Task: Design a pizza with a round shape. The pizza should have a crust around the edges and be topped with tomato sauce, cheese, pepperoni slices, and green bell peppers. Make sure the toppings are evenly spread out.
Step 341:
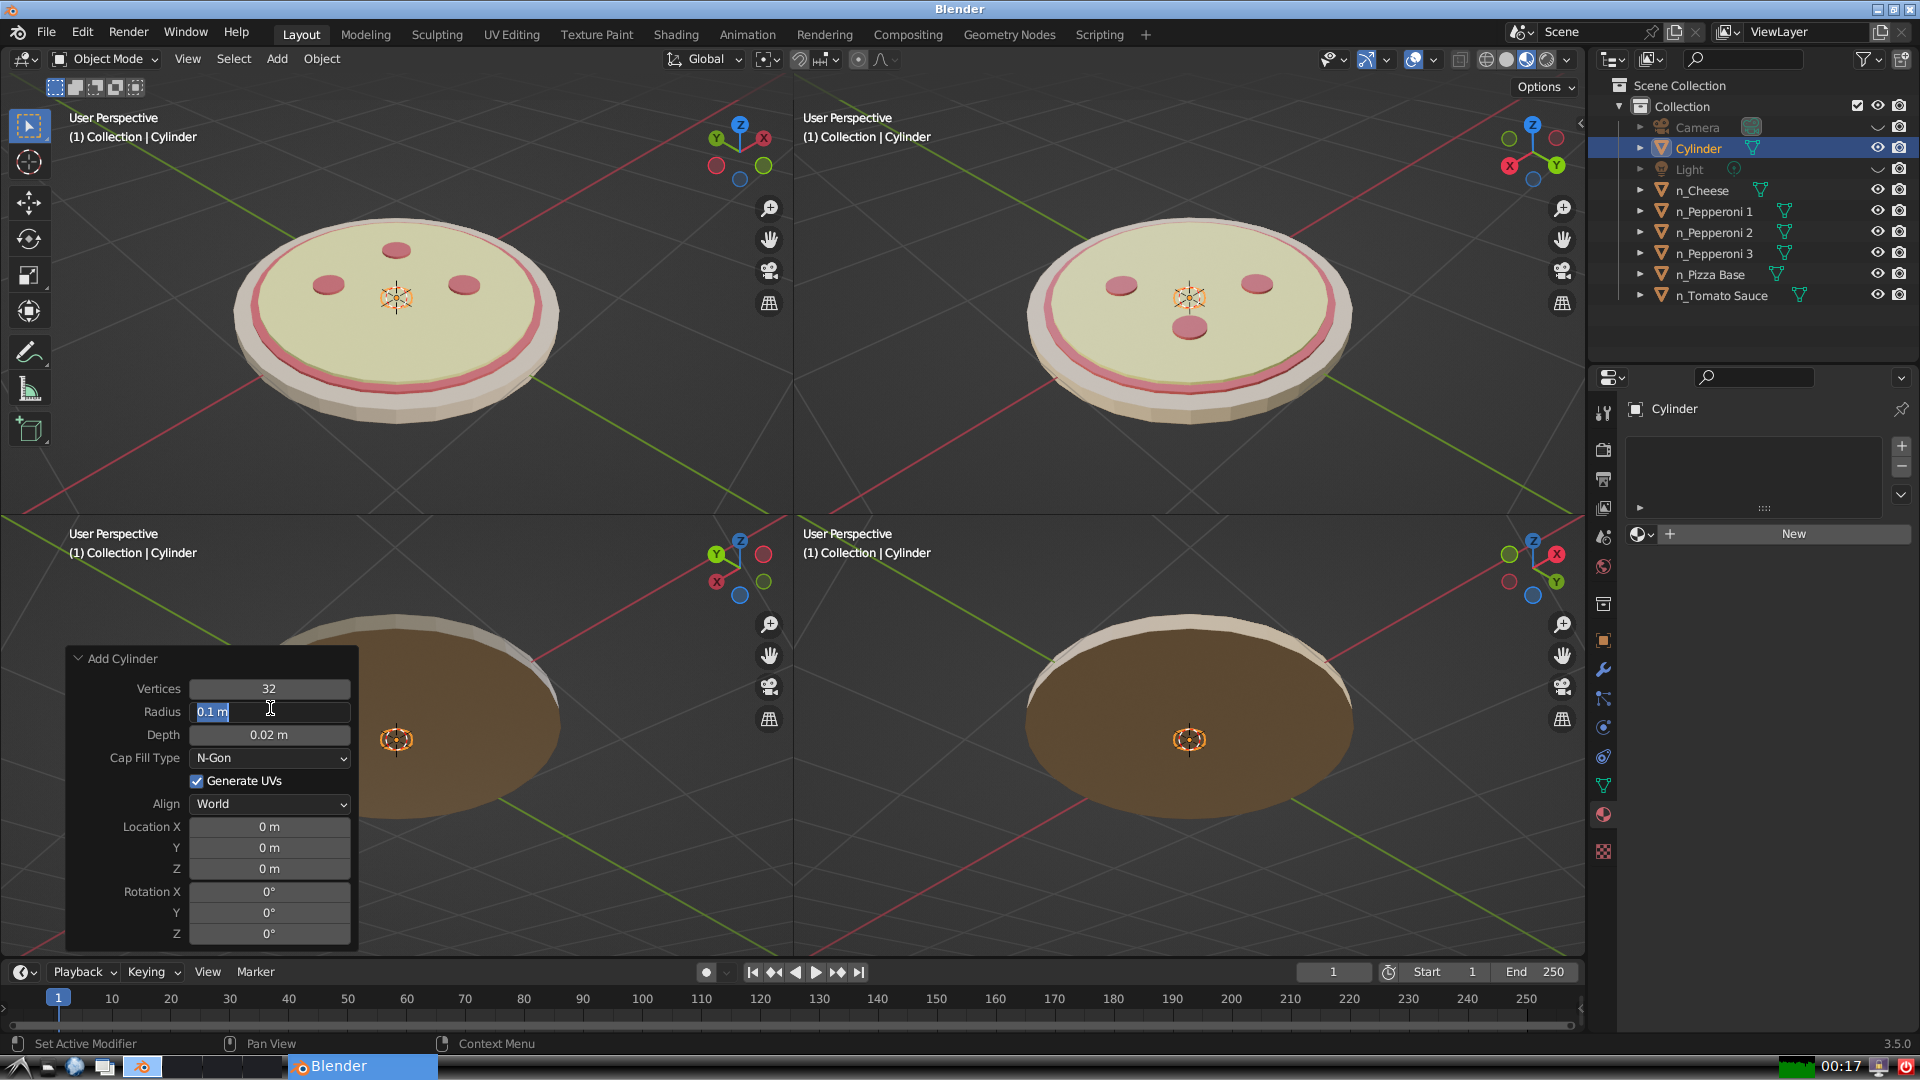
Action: input_text: 0.1